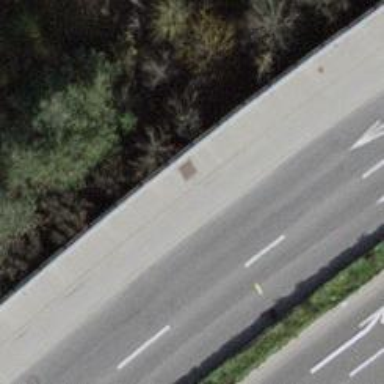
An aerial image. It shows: Asphalt sidewalk next to cycleway.